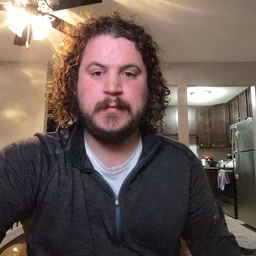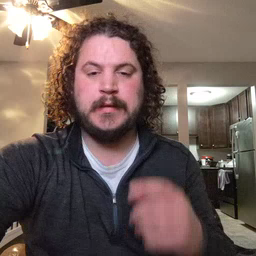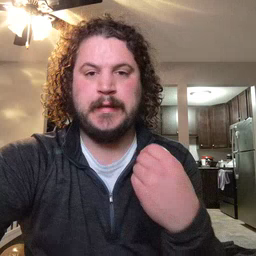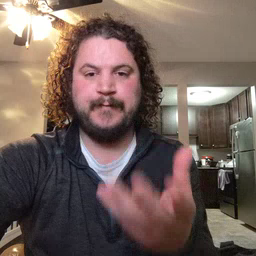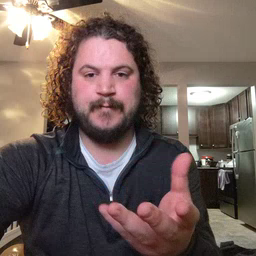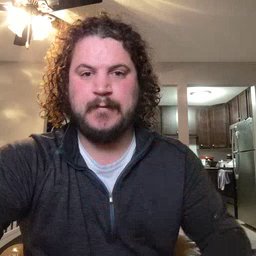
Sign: give